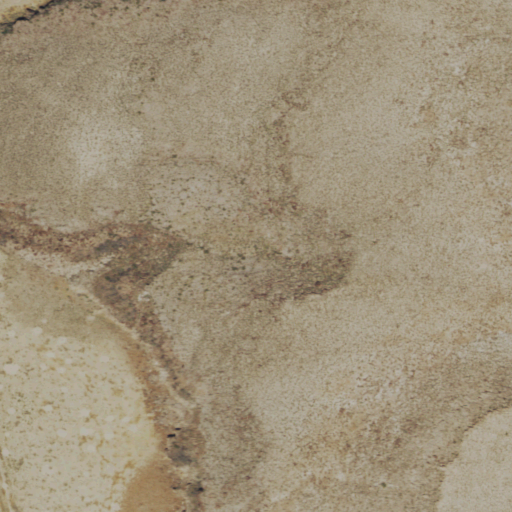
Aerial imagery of gap in Nevada named White River Narrows containing only shrub